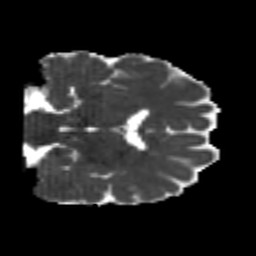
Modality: MD
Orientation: coronal
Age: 24
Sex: male
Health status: healthy
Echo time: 0.074 s